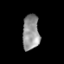
Tissue: lung
Cell type: Epithelial cells
Senescence score: 0.1409
Nuclear area (px): 585
Mean DAPI intensity: 147.468